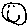
Label: smiley face